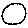
Label: circle